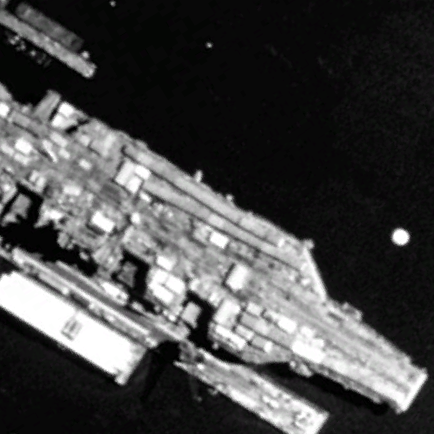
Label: aircraft_carrier